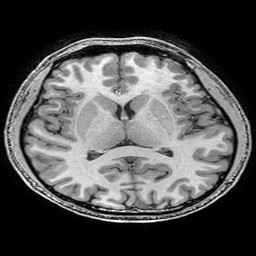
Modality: T1w
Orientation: coronal
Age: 20
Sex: male
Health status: healthy